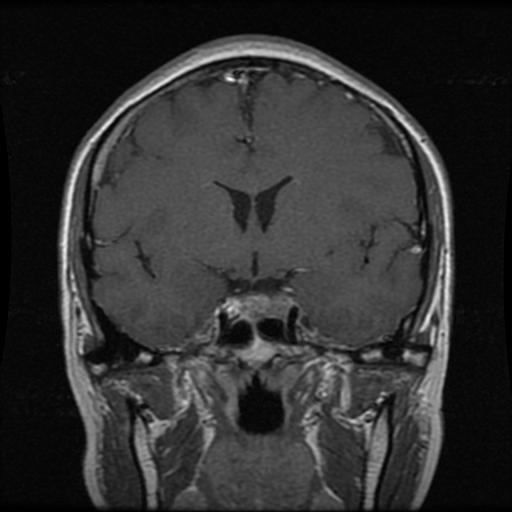
Label: pituitary